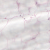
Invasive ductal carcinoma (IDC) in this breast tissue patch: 0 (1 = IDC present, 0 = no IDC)